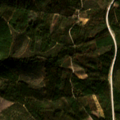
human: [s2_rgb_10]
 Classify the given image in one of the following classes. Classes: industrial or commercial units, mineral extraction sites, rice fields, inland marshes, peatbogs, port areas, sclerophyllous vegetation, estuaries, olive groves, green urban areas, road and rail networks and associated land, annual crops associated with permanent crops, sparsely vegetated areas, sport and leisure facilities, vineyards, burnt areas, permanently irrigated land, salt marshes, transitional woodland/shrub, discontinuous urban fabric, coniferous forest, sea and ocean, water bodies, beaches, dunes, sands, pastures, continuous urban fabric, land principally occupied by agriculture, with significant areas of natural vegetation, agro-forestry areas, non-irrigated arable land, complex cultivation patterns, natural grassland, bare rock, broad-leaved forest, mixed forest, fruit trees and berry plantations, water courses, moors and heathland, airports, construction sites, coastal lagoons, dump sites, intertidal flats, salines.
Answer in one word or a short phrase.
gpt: mixed forest, transitional woodland/shrub